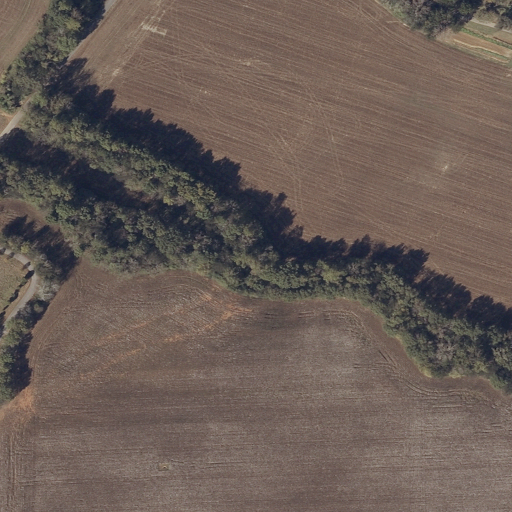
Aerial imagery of valley in Alabama named Moody Hollow containing cultivated crops, pasture, open development, deciduous forest, medium intensity development, and mixed forest